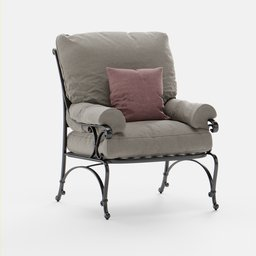
Label: furniture